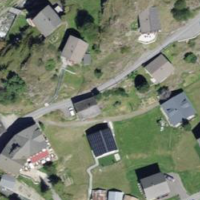
EUNIS habitat code: 23
Species observed at this site:
Nucifraga caryocatactes
Convolvulus arvensis
Aglais urticae
Parnassius apollo
Carduelis carduelis